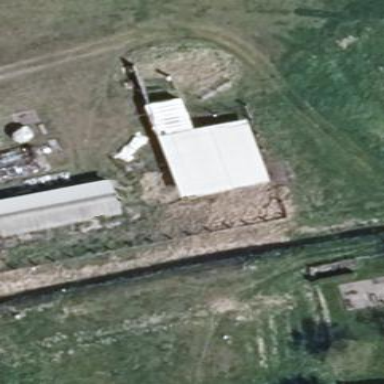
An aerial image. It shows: Farmyard area.